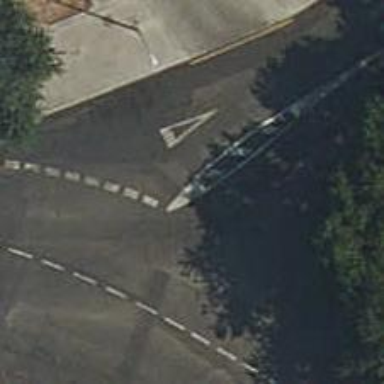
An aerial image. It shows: Road with "give way" sign.